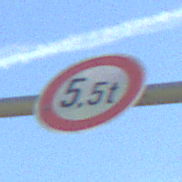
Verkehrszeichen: TatsaechlicheMasse
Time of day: MorningAfternoon
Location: Outdoor (Nature)
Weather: PartlyCloudy
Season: NotSpecified
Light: Natural